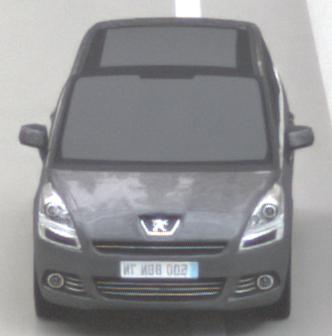
Make: Peugeot
Model: 5008 120 VTi
Detailed model: 5008 (I) Van
Model produced from: 2009/10
Model produced until: 2011/07
Doors: 5
Color: gray
Road condition: wet road
Daytime: sunrise or sunset
Contrast: medium contrast